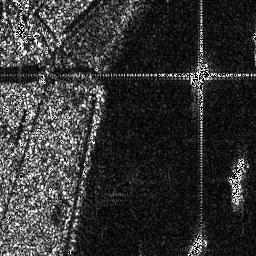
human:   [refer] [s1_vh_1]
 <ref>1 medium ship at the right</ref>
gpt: <box>[[88, 60, 96, 73, 0]]</box>